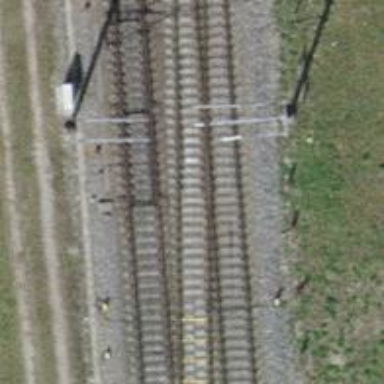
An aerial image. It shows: Railway switch.